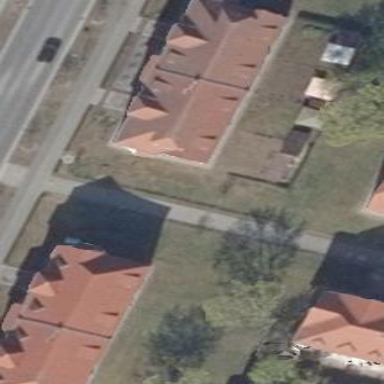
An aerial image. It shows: Hipped roof on residential building.